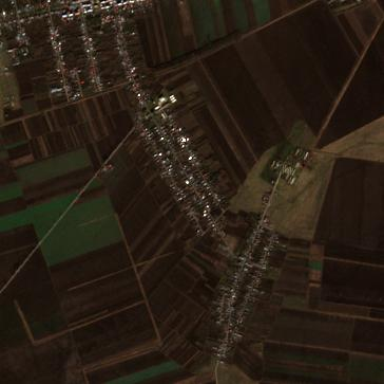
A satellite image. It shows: Village.